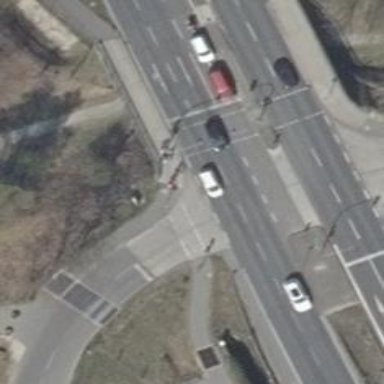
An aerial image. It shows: Primary highway with asphalt surface. It is dual carriageway.